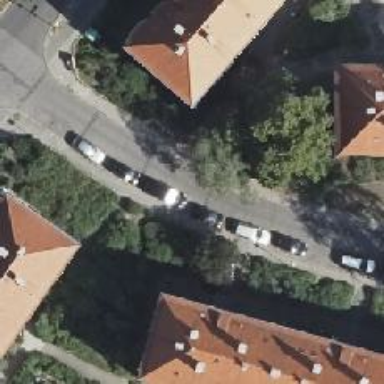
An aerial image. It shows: Residential road with sidewalks on both sides.